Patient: sex M, age 58
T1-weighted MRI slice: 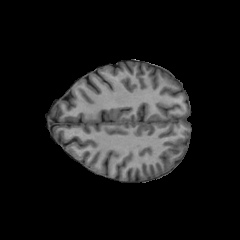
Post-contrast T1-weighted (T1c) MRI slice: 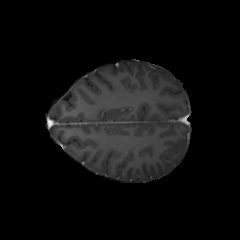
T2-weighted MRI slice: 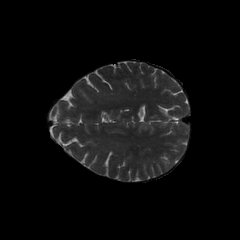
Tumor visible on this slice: no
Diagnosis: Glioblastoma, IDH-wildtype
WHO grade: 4